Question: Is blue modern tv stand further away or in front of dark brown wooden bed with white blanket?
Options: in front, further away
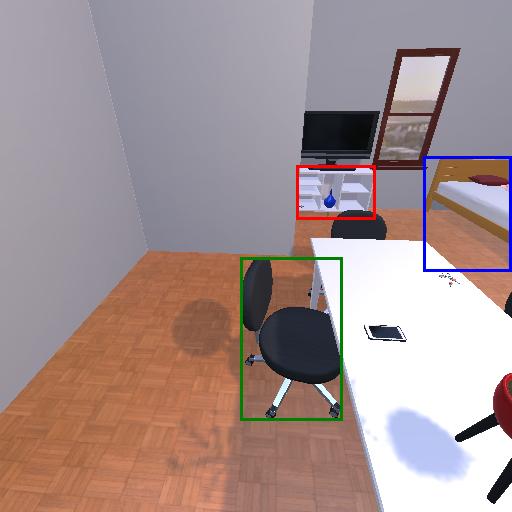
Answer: in front